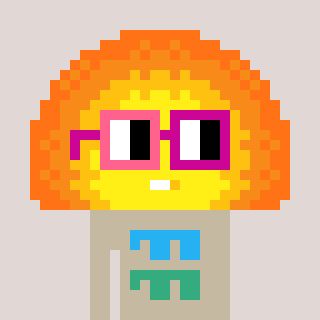
a pixel art character with square pink and red glasses, a sunset-shaped head and a bege-colored body on a warm background